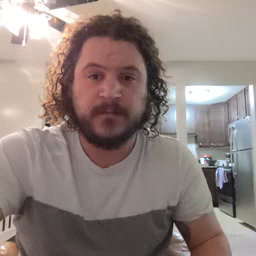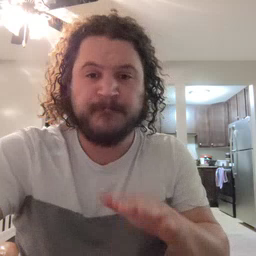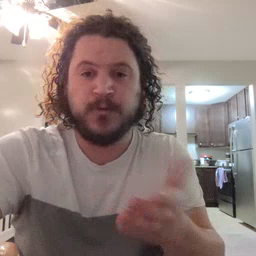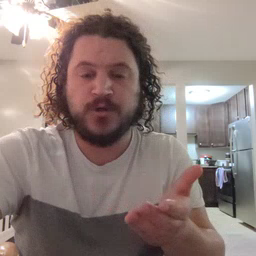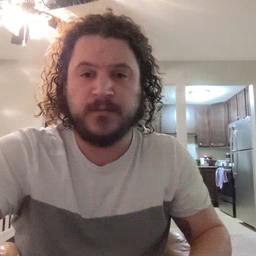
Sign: book